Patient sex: M
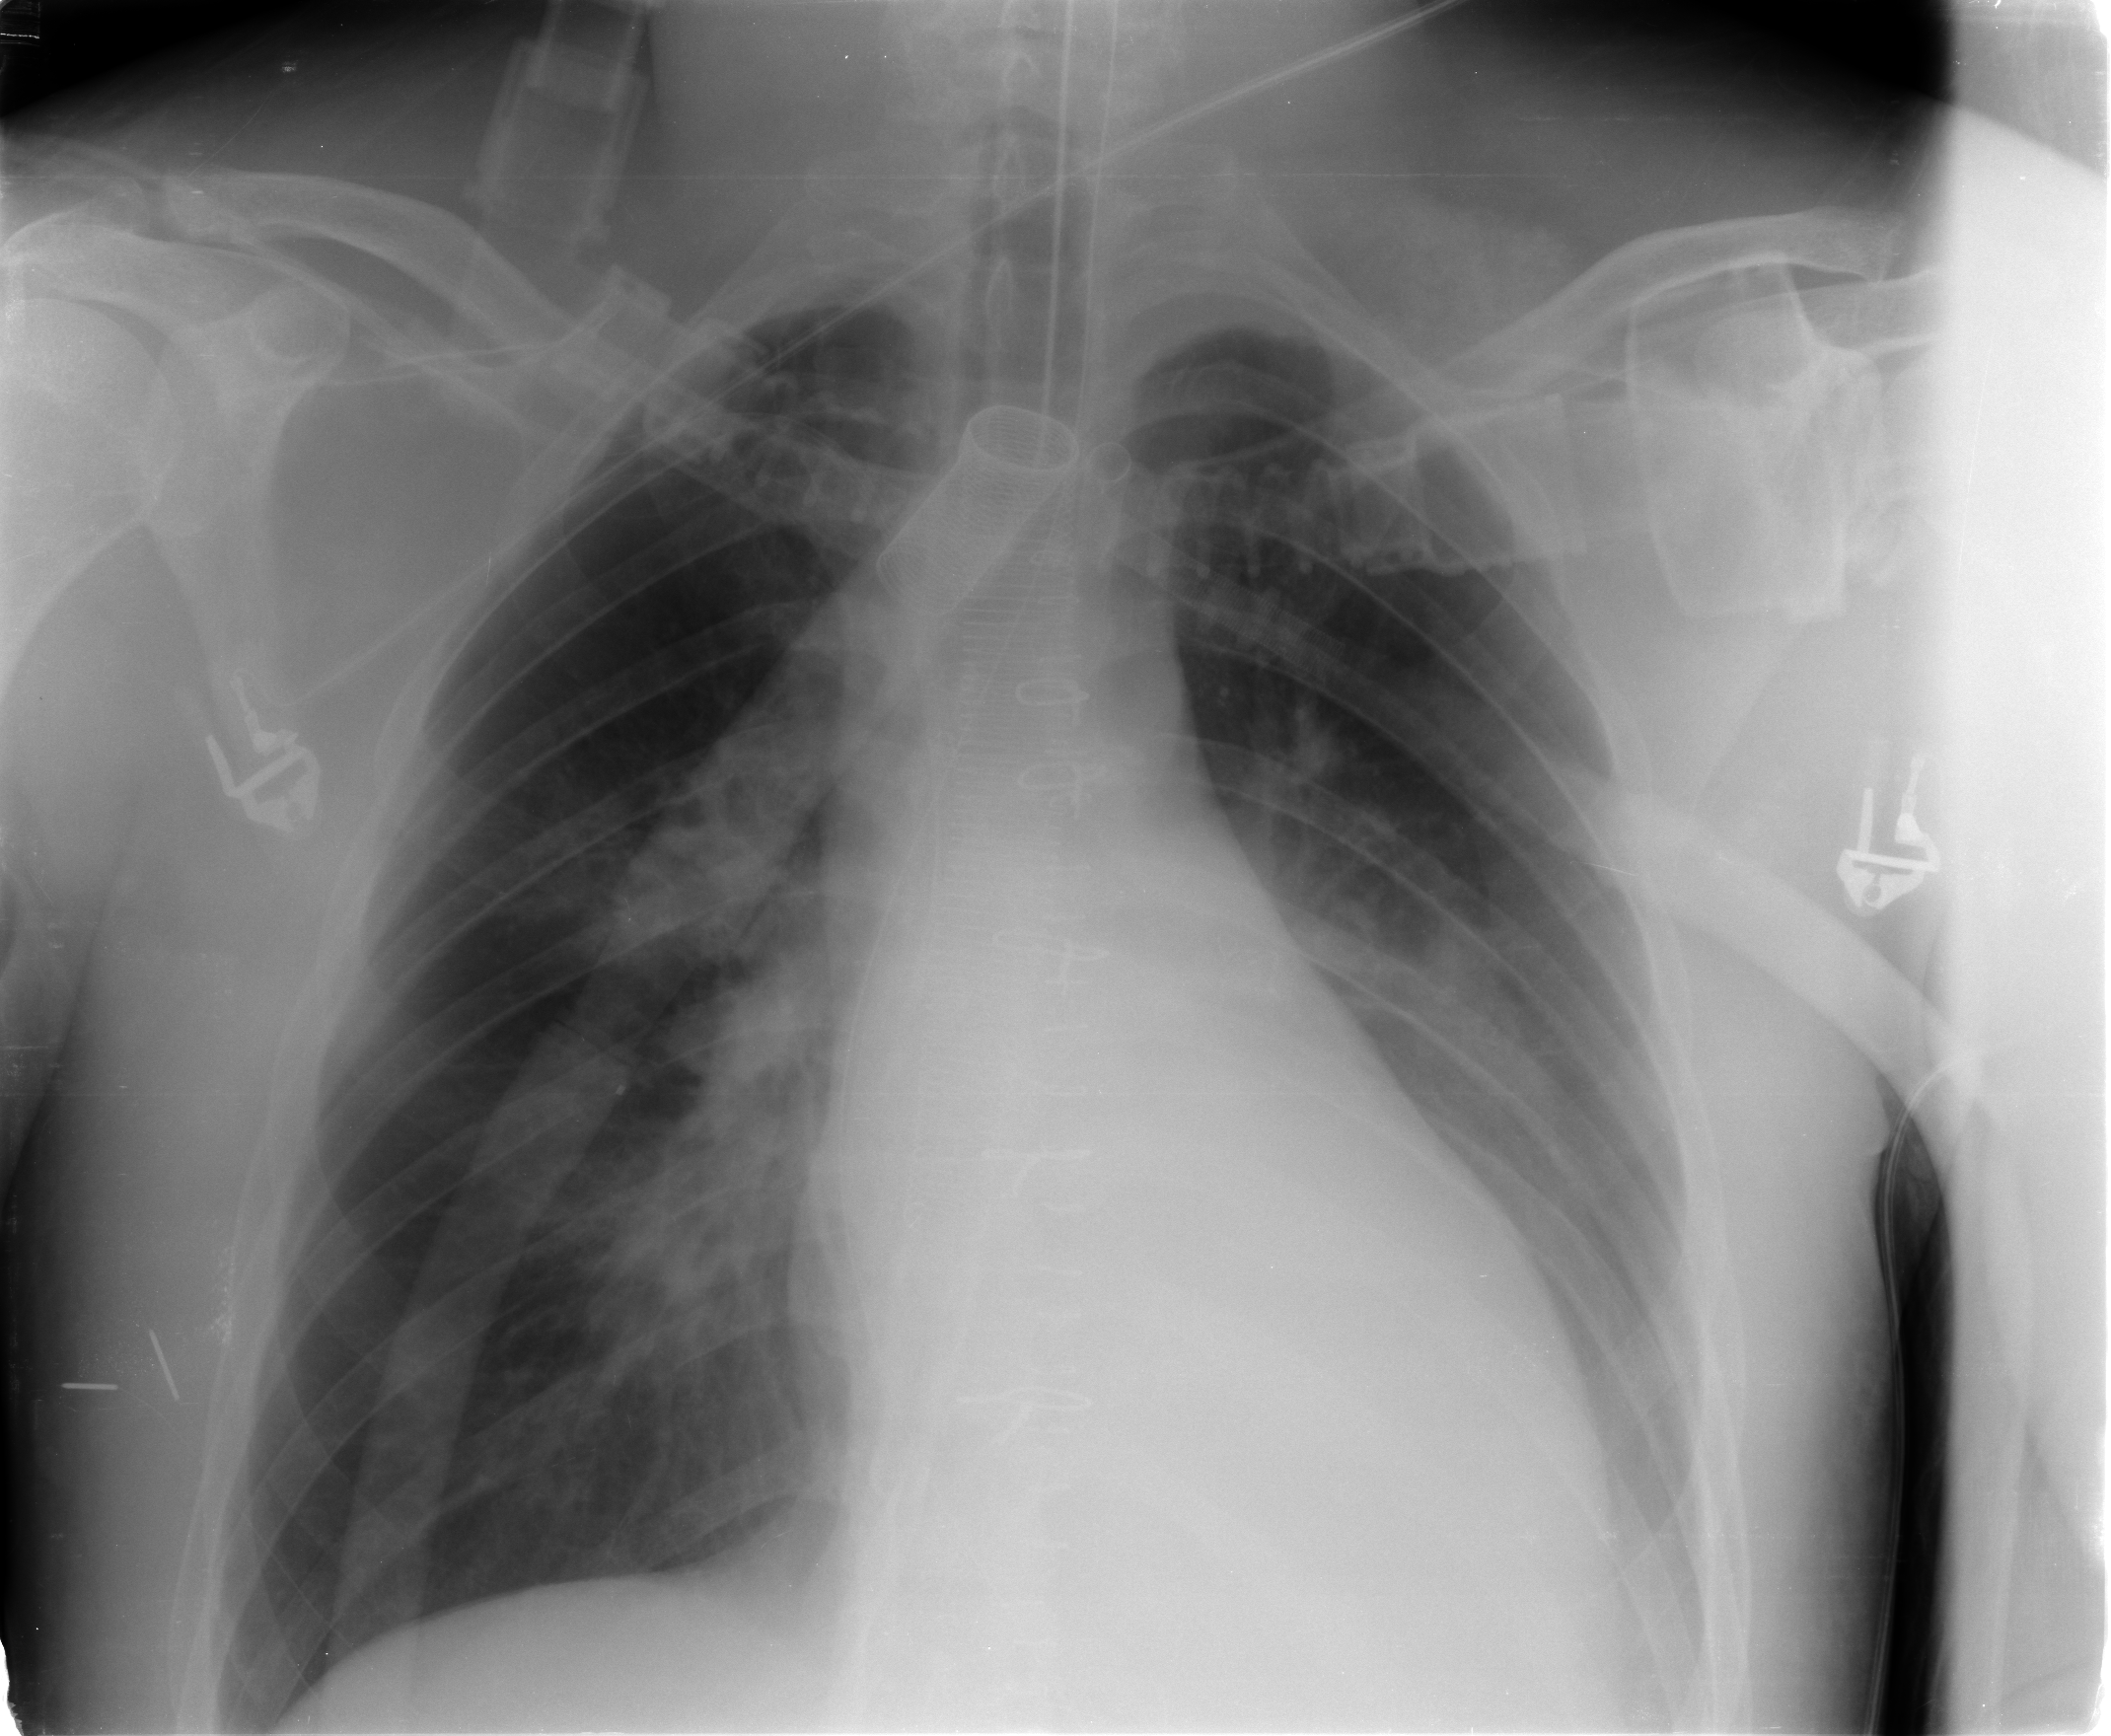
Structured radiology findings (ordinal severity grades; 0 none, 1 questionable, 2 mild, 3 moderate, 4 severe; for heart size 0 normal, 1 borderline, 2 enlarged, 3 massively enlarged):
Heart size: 2
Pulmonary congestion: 2
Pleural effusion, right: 0
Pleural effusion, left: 2
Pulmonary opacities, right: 2
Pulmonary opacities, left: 2
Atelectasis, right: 2
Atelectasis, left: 2